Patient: sex M, age 37
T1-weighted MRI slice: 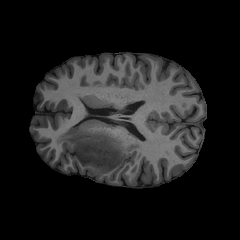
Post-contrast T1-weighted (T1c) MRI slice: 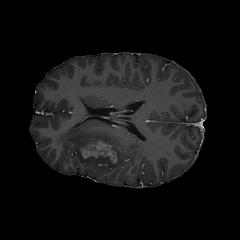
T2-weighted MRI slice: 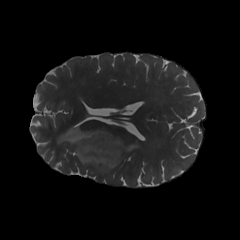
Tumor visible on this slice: yes
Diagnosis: Astrocytoma, IDH-mutant
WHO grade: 4